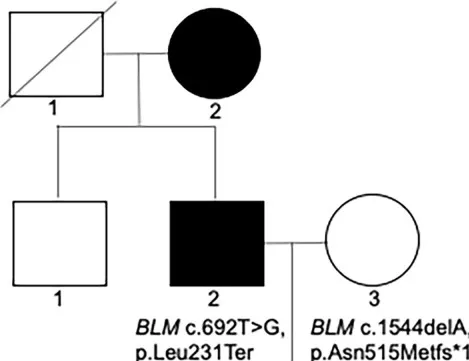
Family pedigree. Filled black symbols represent individuals with diabetes. The red arrow indicates the proband.
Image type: pathology (giemsa)